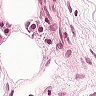
Metastatic tissue present: no